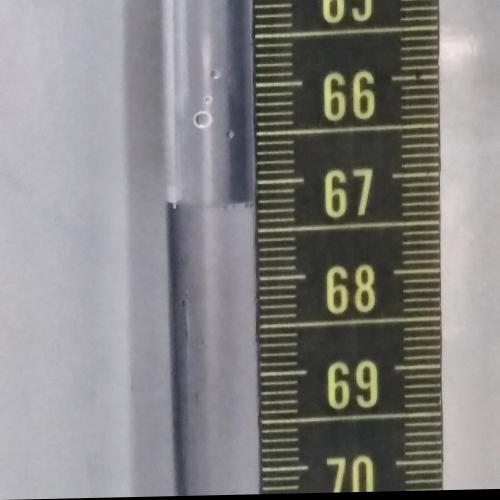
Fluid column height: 67.2 cm